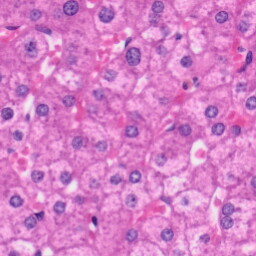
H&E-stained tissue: Liver